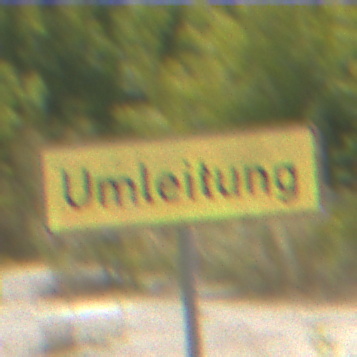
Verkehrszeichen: Umleitungsankuendigung
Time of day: Midday
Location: Outdoor (Suburban)
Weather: PartlyCloudy
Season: Summer
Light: Natural